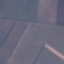
Label: AnnualCrop